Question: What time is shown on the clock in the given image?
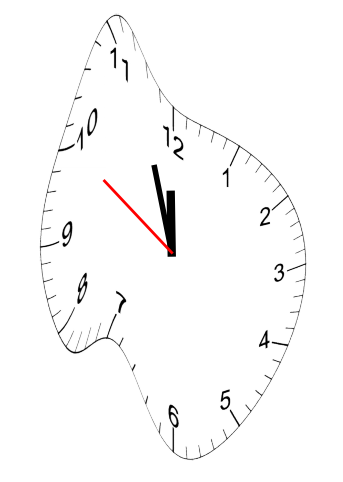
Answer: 11:56:50